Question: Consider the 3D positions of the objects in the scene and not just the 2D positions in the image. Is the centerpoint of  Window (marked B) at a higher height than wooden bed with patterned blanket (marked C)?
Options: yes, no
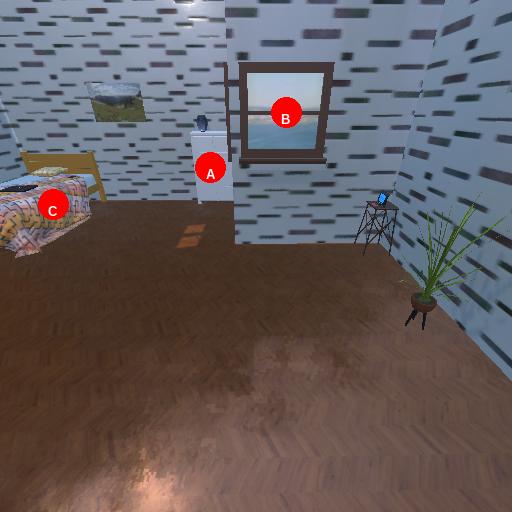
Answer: yes